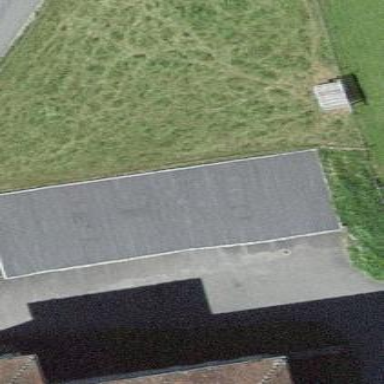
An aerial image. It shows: Garage building.